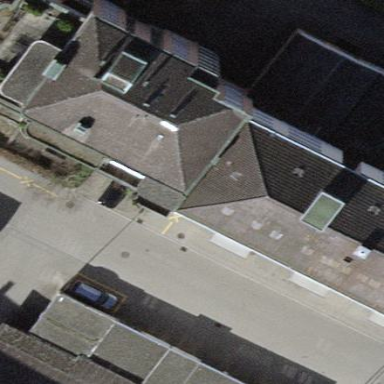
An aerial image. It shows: Building with hipped roof made of brown roof tiles. The overall color of the building is salmon.